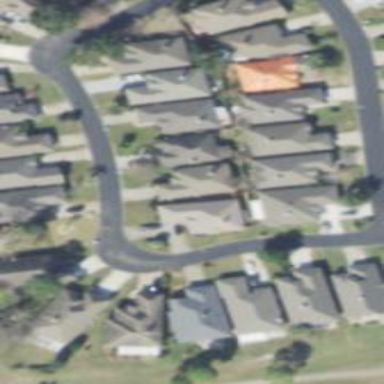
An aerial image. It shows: This residential area consists of single-family homes.